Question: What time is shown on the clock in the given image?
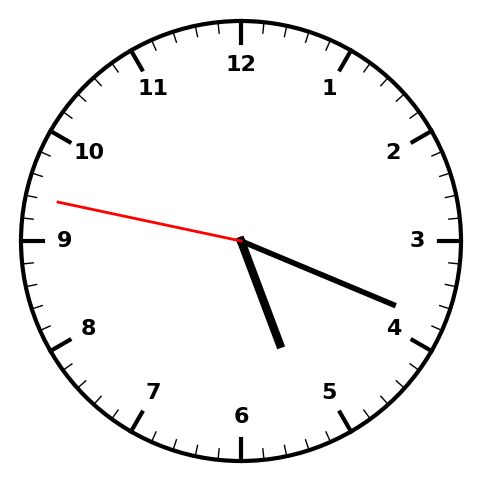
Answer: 05:18:47